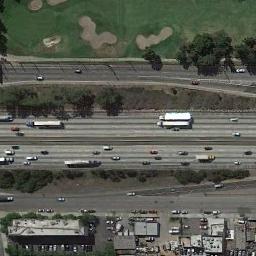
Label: freeway